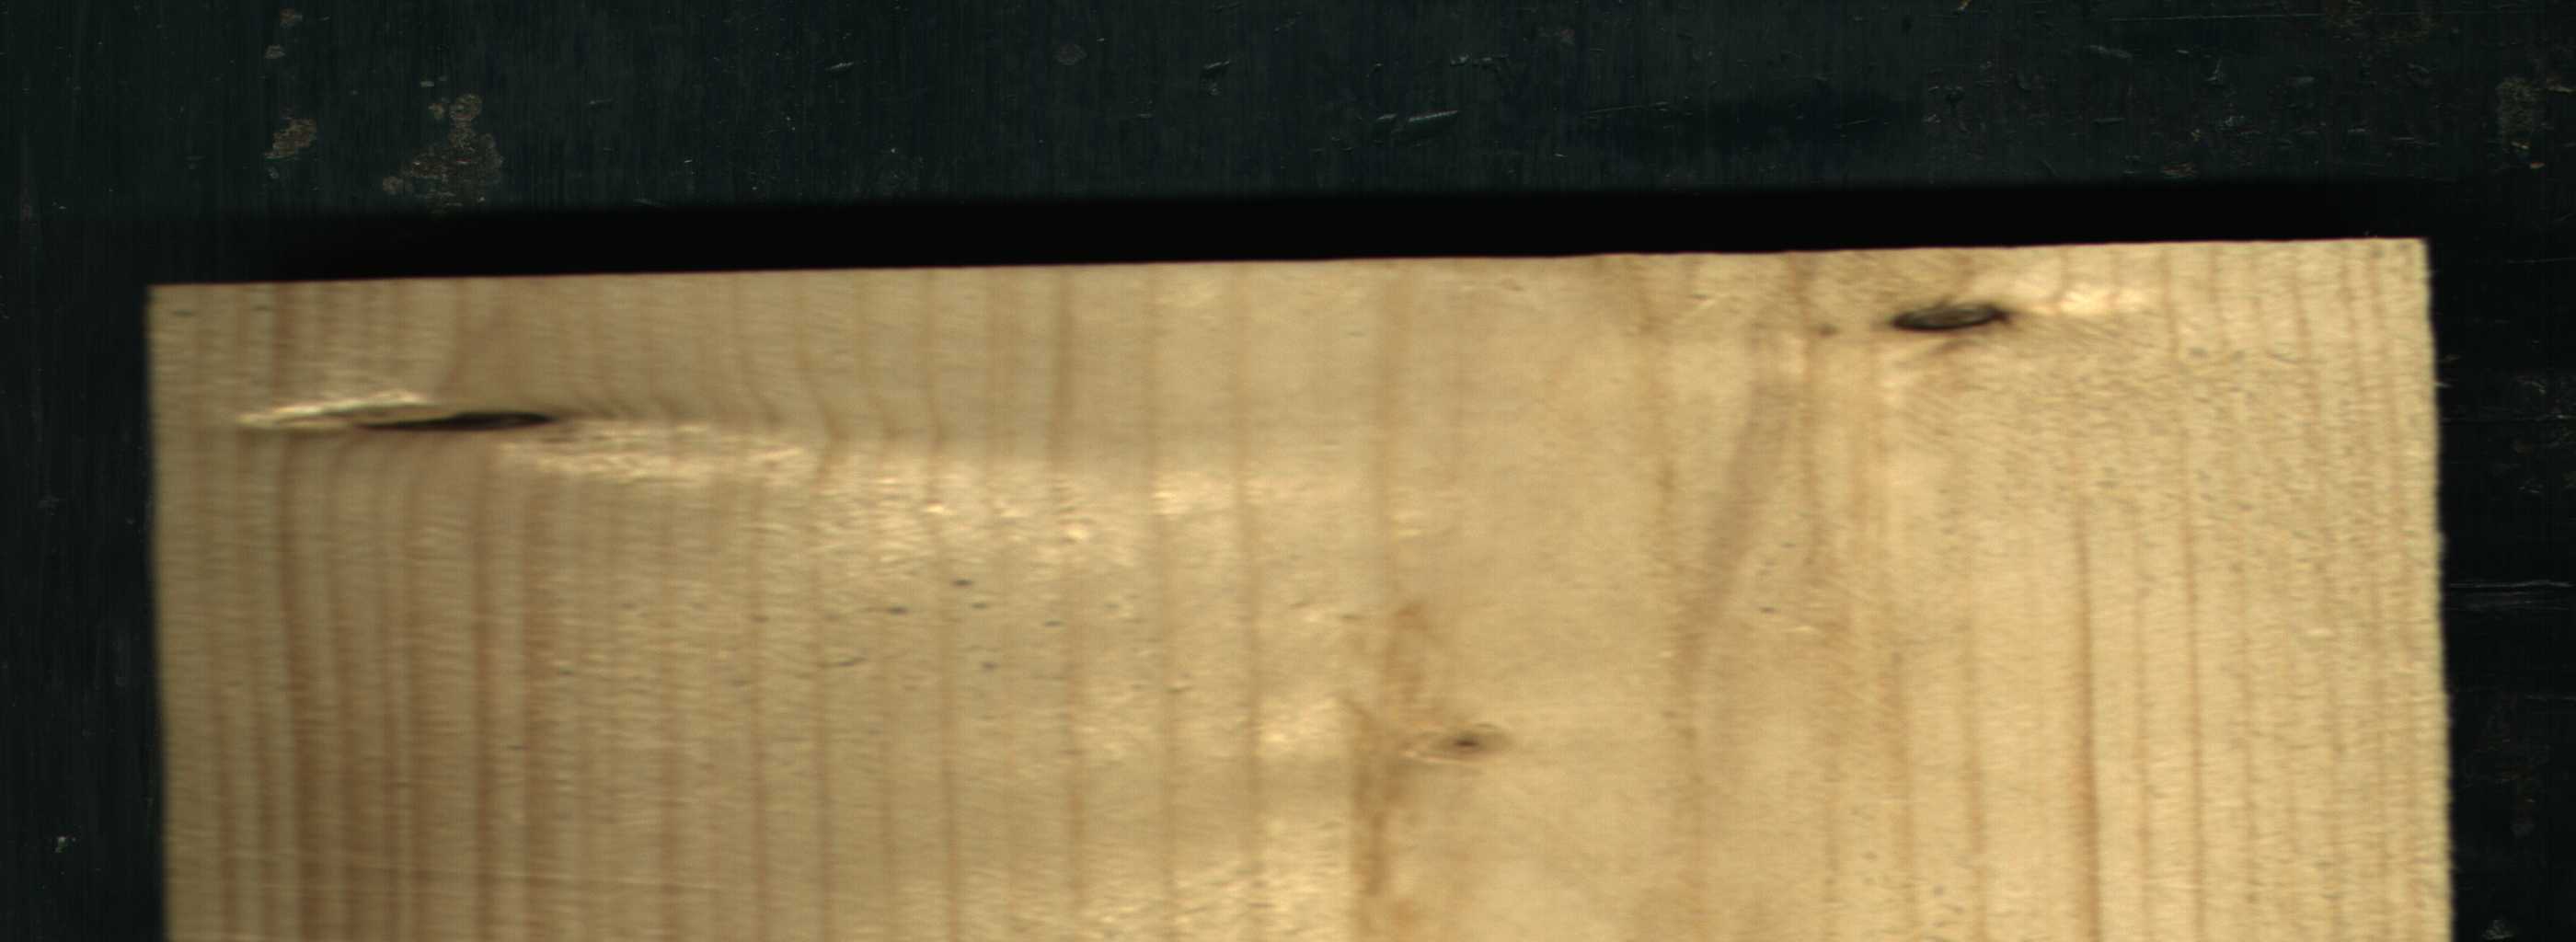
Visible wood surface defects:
Dead_Knot
Dead_Knot
Live_Knot